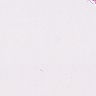
Metastatic tissue present: no